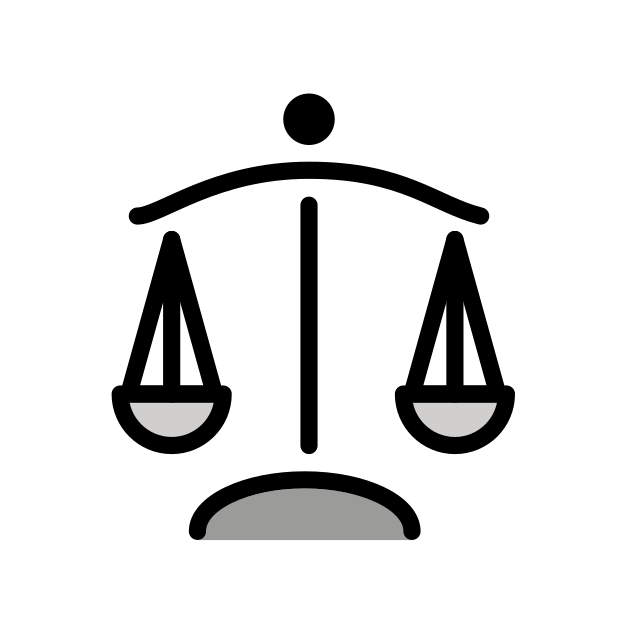
Emoji: ⚖
Name: scales
Unicode: 0x2696